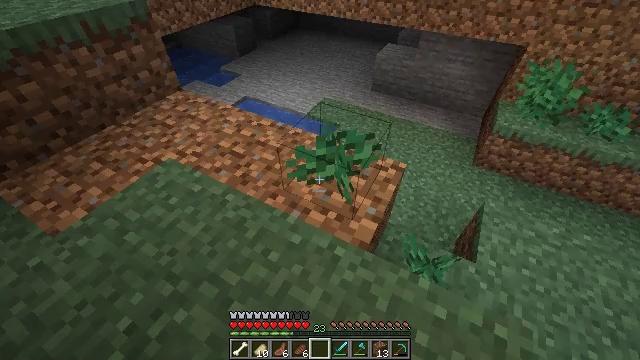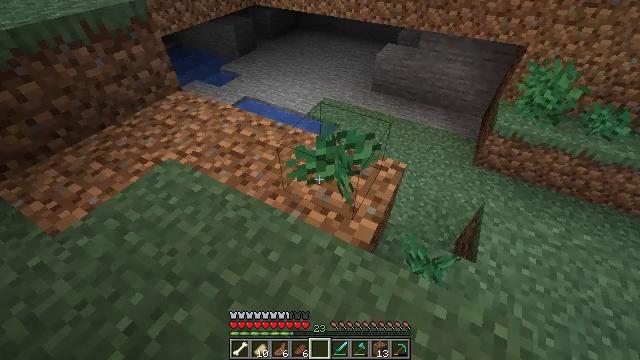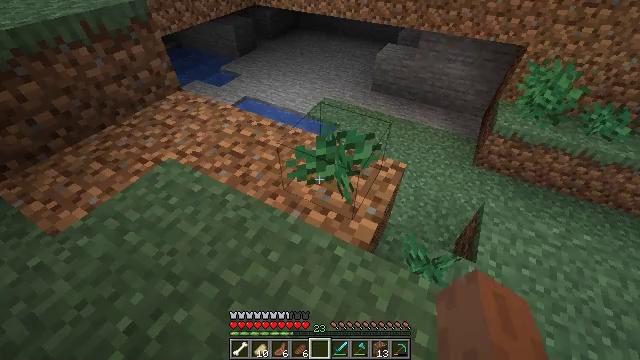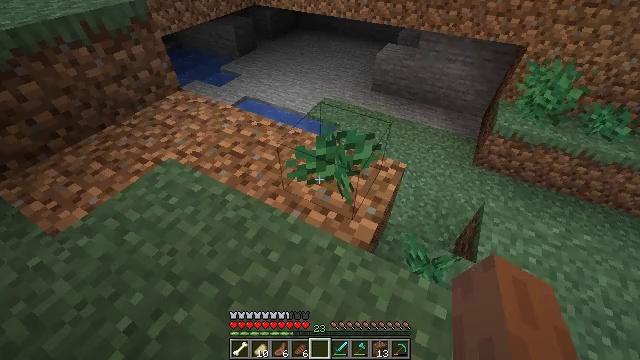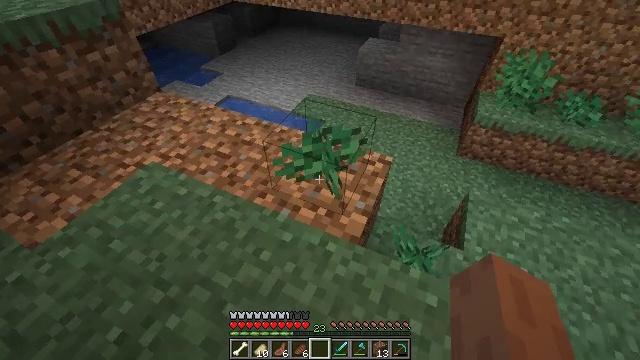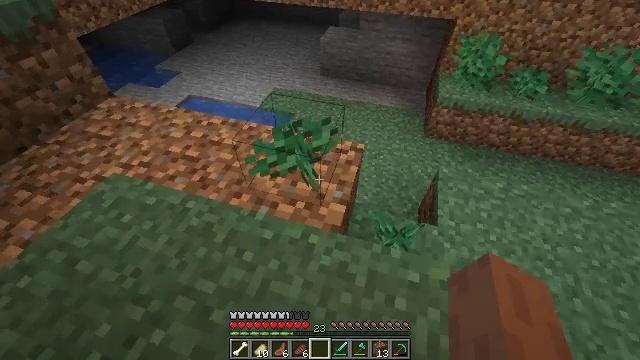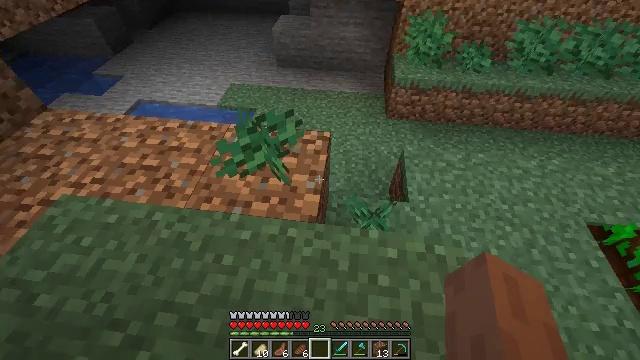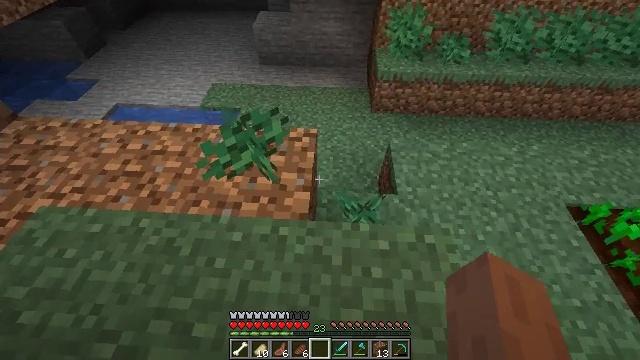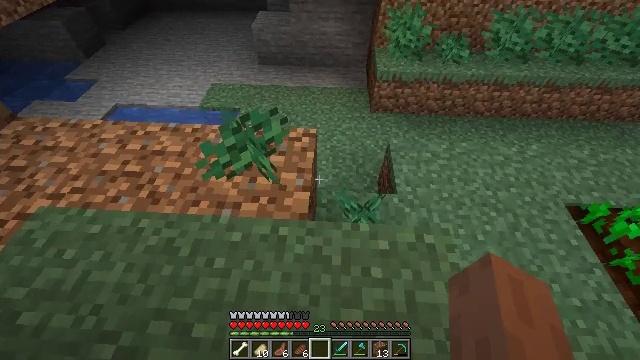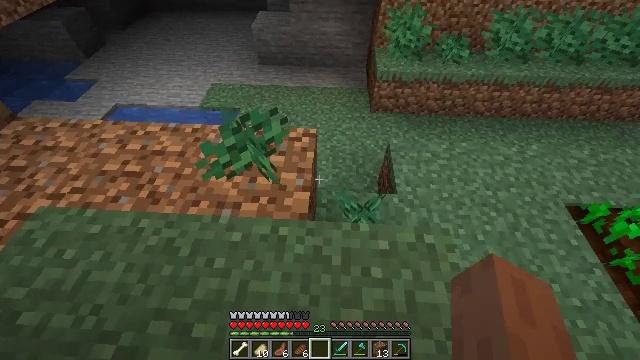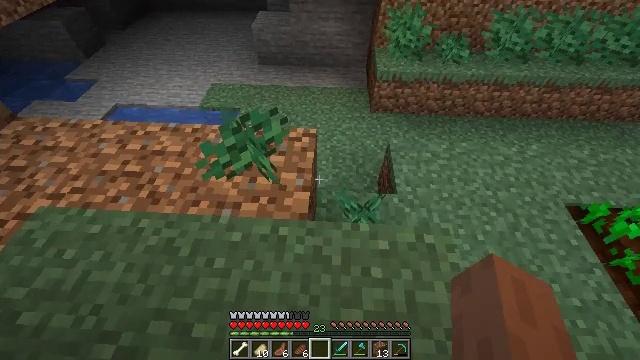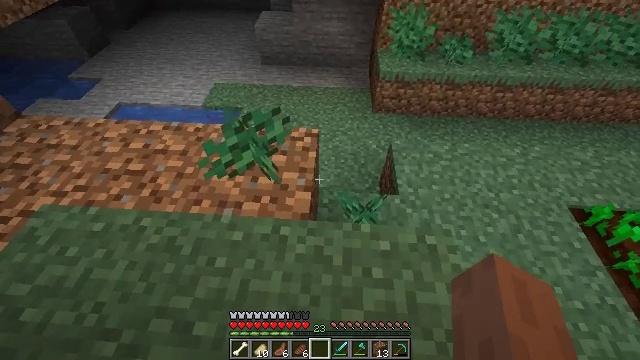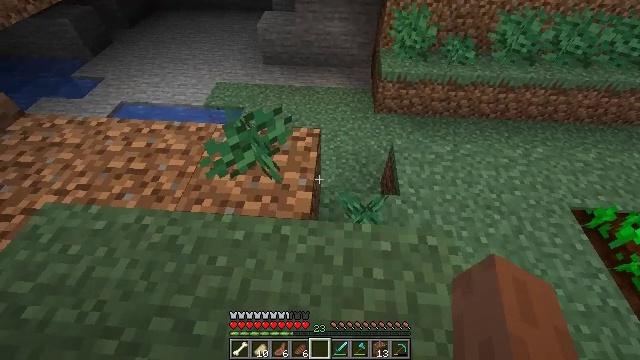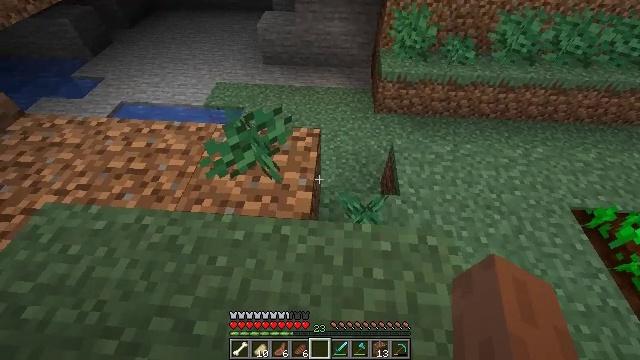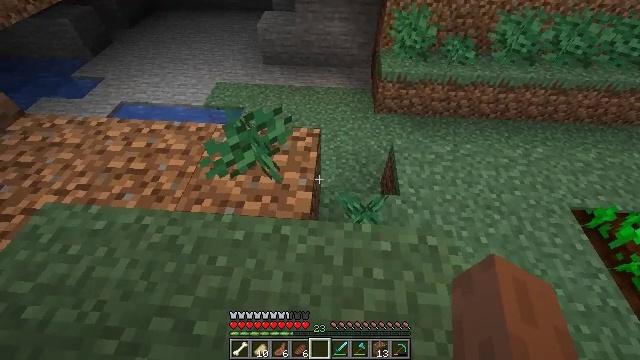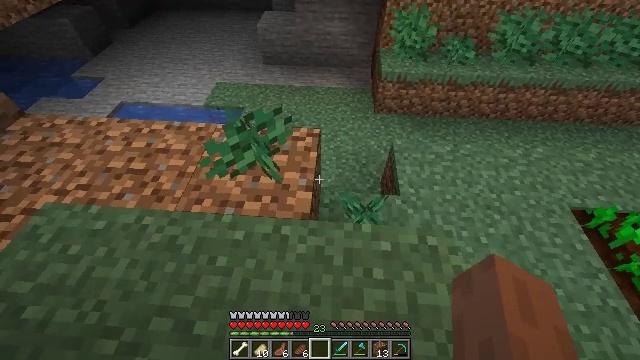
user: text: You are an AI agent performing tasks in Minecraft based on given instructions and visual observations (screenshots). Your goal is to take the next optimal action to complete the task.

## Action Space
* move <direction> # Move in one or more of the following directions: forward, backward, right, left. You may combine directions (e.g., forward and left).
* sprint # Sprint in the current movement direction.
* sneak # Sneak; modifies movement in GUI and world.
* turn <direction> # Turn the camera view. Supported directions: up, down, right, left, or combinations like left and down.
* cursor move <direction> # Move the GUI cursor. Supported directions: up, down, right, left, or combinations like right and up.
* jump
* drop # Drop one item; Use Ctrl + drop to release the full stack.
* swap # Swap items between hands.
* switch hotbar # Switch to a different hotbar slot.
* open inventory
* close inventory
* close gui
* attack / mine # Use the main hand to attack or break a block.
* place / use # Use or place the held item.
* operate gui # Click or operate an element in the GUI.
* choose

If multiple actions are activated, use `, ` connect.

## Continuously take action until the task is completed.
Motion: motion action
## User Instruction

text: Remove the large fern from the terrain.
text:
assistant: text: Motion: no_op
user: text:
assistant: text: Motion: no_op
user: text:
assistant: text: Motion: no_op
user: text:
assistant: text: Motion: turn right
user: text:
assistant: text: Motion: turn right and down
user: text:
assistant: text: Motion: turn right and down
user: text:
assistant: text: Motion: turn right
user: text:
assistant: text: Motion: no_op
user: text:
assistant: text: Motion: no_op
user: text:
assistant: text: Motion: no_op
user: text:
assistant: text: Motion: no_op
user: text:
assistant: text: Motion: no_op
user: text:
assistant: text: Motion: no_op
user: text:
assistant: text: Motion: no_op
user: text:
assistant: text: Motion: no_op
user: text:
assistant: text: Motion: turn left
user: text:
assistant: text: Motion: turn left and up
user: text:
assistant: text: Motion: turn left and up
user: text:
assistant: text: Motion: turn left and up
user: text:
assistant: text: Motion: turn left and up
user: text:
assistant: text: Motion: turn left and up
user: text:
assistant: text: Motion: turn left and up
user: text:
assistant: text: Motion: turn left and up
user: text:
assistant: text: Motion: turn left
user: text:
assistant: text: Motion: turn left
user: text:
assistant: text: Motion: no_op
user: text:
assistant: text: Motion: no_op
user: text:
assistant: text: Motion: no_op
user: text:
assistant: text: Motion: no_op
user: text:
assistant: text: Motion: no_op